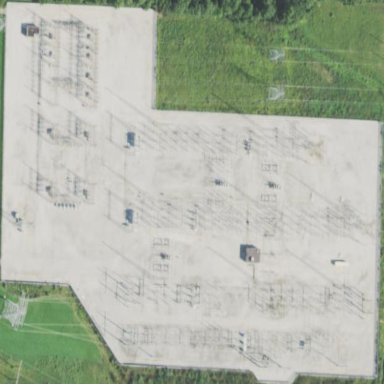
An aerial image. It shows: Outdoor power substation surrounded by fence. This substation operates at the transmission level.